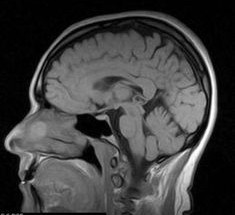
Label: notumor